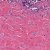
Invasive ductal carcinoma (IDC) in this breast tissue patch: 0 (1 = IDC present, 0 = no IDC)